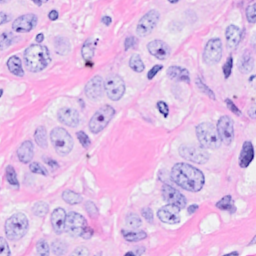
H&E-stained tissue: Breast